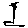
Label: flower